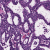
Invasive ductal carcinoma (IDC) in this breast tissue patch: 1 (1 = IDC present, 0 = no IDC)